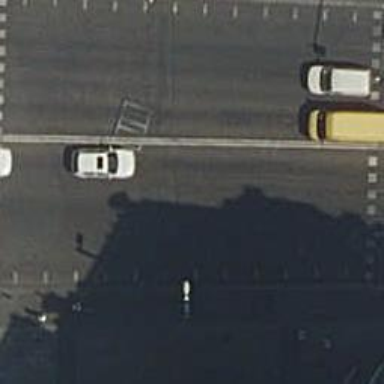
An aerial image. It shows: Kerb serving as barrier.